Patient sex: M
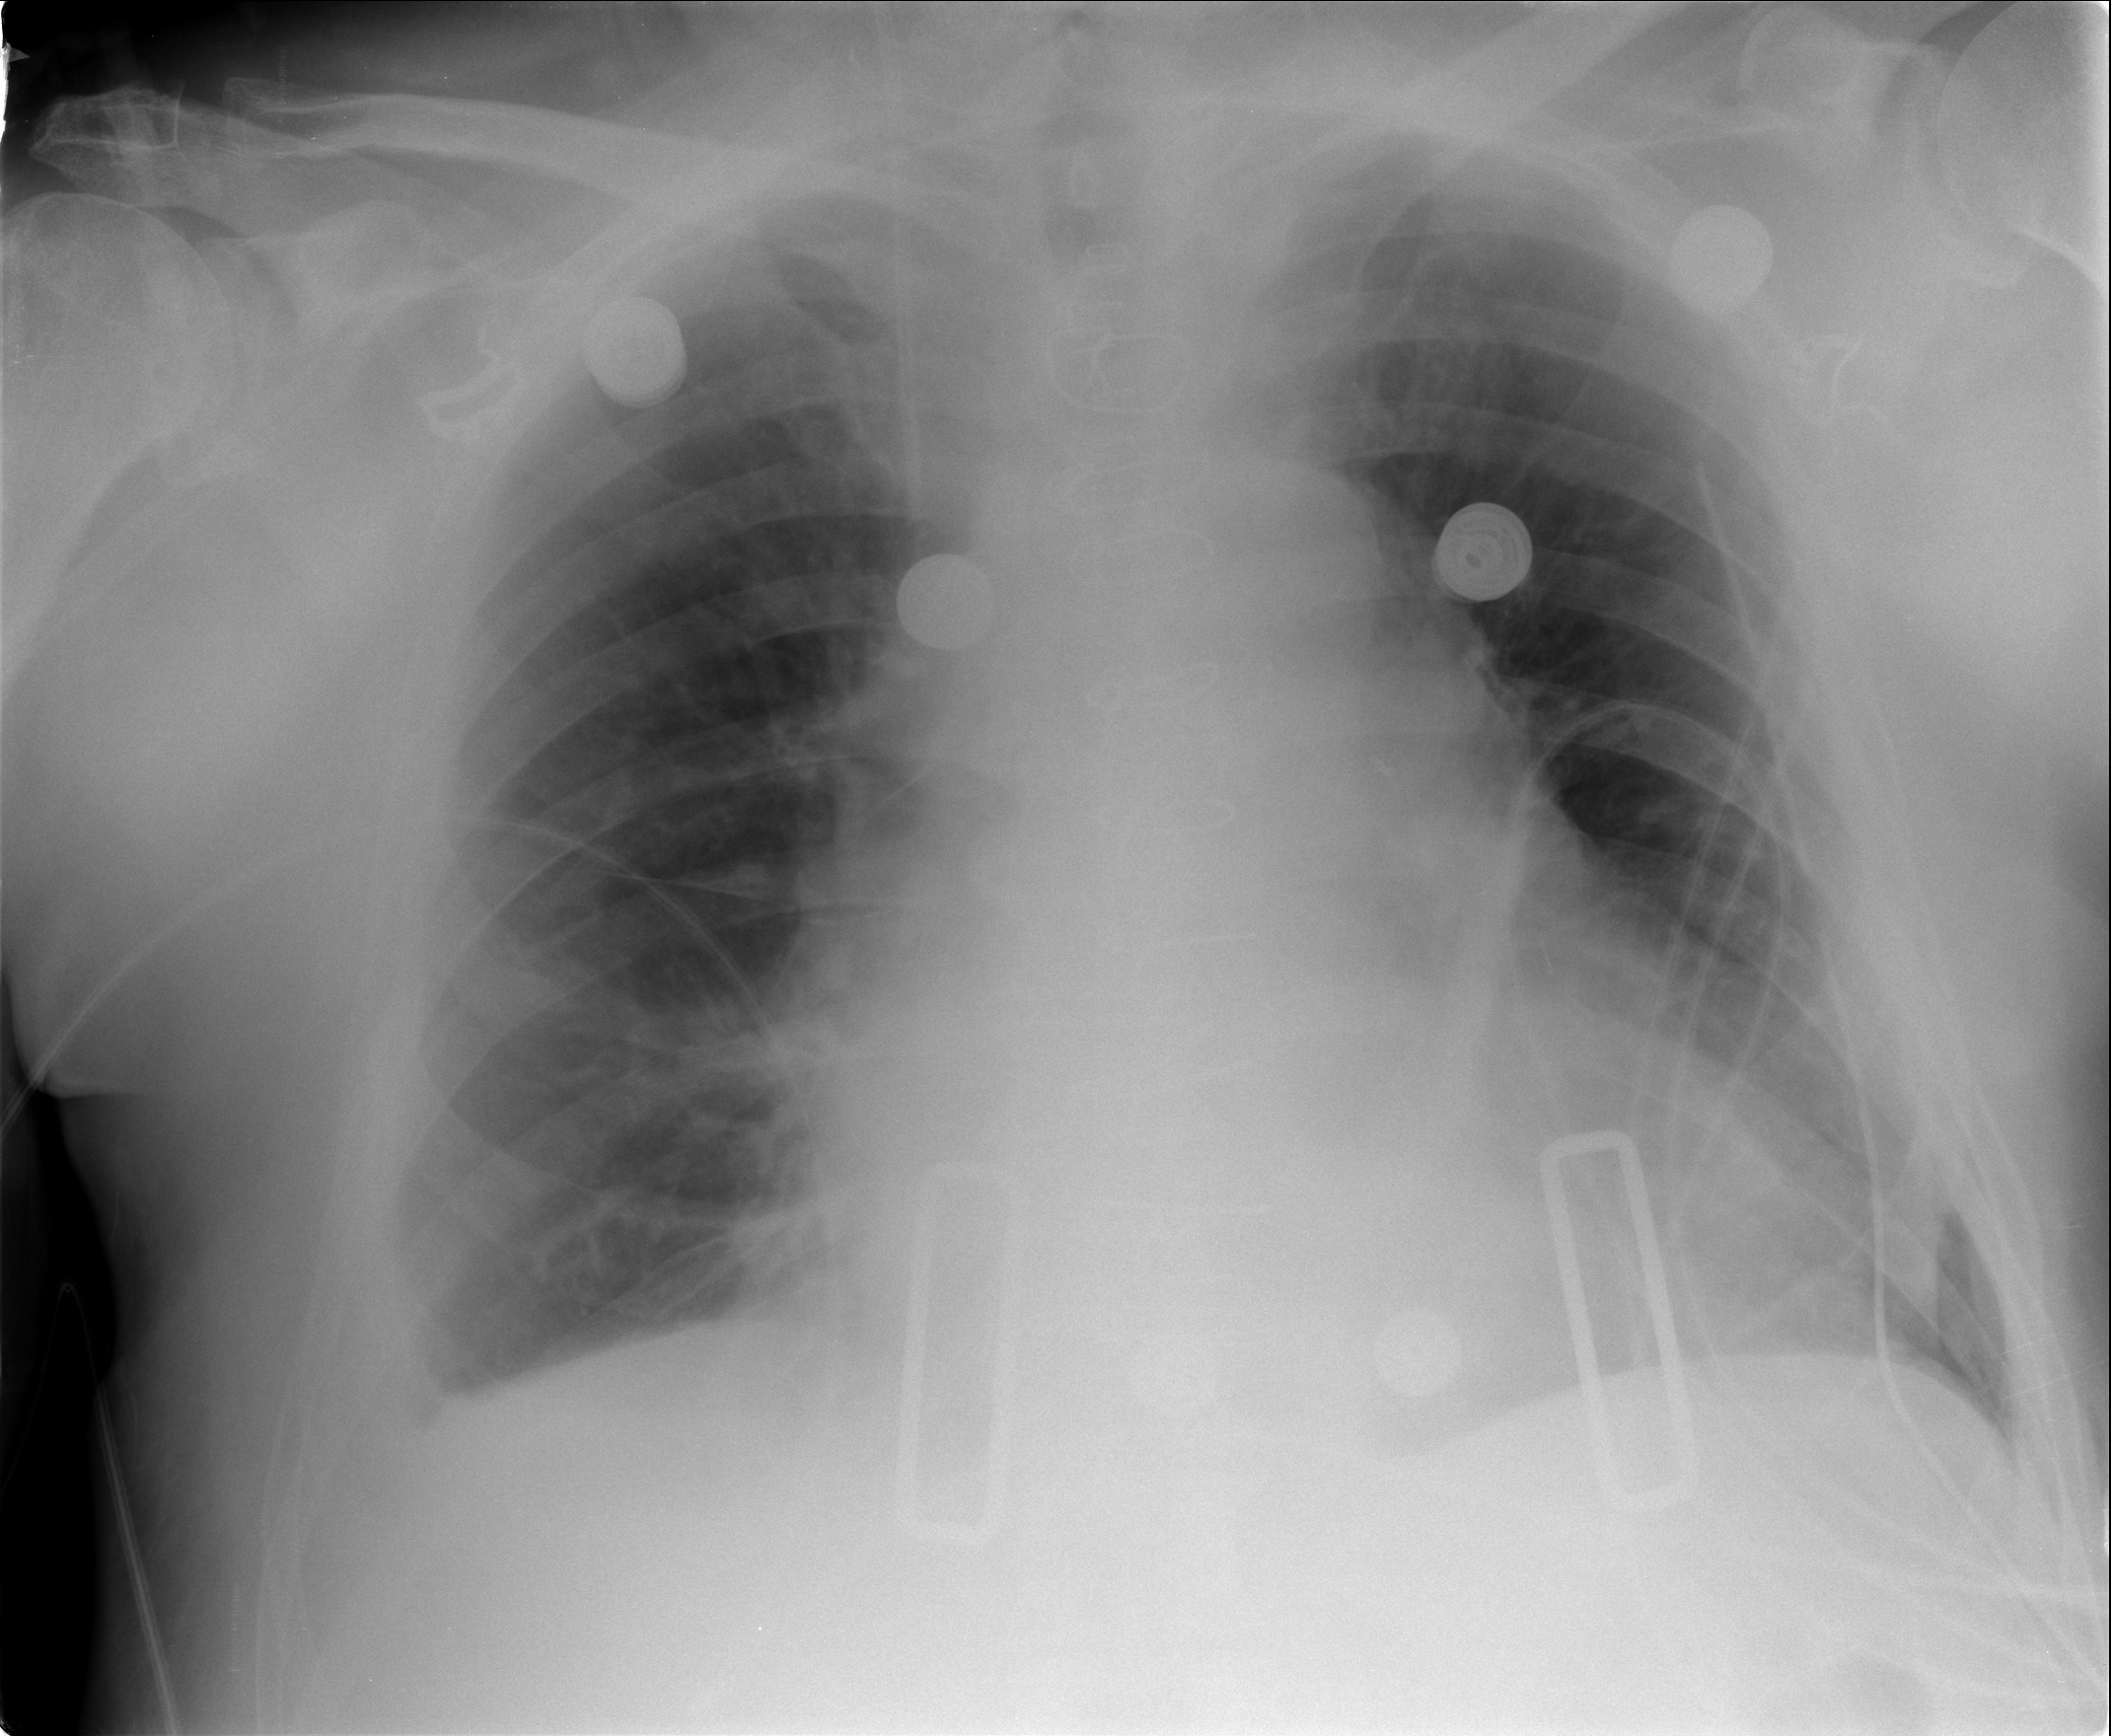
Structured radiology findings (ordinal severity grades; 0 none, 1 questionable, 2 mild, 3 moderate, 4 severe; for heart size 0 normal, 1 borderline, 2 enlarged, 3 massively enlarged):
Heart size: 2
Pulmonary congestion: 2
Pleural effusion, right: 1
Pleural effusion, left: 0
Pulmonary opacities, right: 0
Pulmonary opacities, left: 0
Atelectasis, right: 2
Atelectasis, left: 0